Question:
I'm trying to delete all the rows in 'tblProInfo,tblOrderAA' where tblProInfo.proInfoScienceName='shalosh'
Here is the command I wrote. I get a message that it couldn't generate my query.
'''
DELETE tblOrderAA.*, tblProInfo.*
FROM tblProInfo INNER JOIN tblOrderAA ON tblProInfo.proInfoSerialNum = tblOrderAA.orderAASerialPro
WHERE (((tblProInfo.proInfoScienceName)='shalosh'
'''
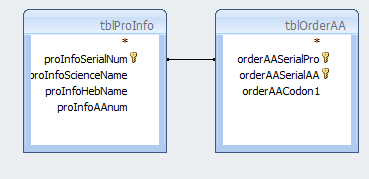
Answer: '''
DELETE a1, a2
FROM tblProInfo as a1 INNER JOIN tblOrderAA as a2
ON a1.proInfoSerialNum = a2.orderAASerialPro
WHERE a1.proInfoScienceName='shalosh'
'''
The syntax is correct as per msaccess but doesn't delete records. Access delete queries cannot delete from more than one table at a time. This is an Access limitation.
<URL>
If both tables are connected and referential integrity set such that deletes are cascaded then you can cause records to be deleted from both tables at the same time by simply deleting the record on the One side of the link.
The concept of deleting rows from multiple tables in a single delete statement cannot be done in sql server. There is the concept of triggers on the tables that do deletes in a cascading style.